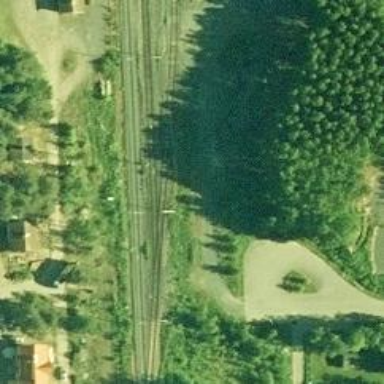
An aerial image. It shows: Wedge used for railway derailment.